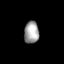
Tissue: skin
Cell type: Endothelial cells
Senescence score: 0.6997
Nuclear area (px): 322
Mean DAPI intensity: 160.019